Field crop: tomato
Growth stage: 1
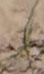
Species: cyperus